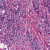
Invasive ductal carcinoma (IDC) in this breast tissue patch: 1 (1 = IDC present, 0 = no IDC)